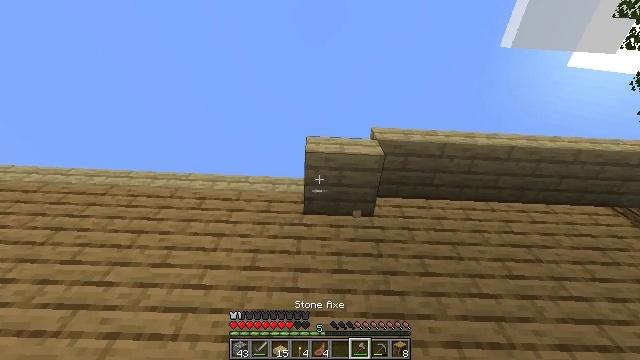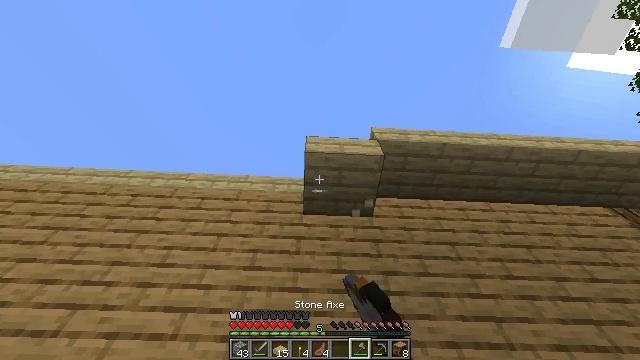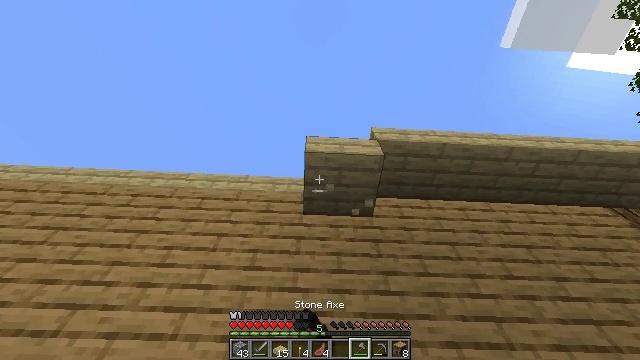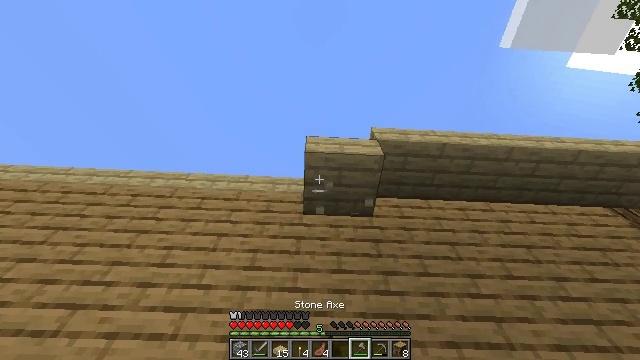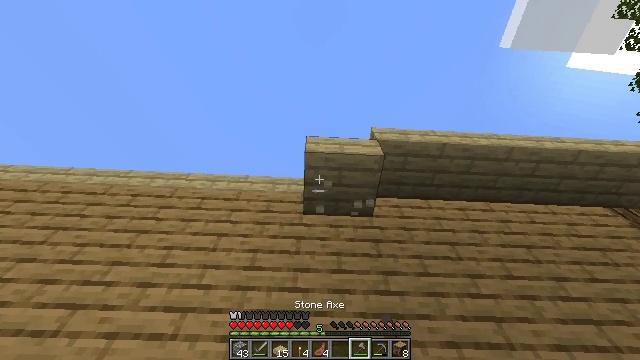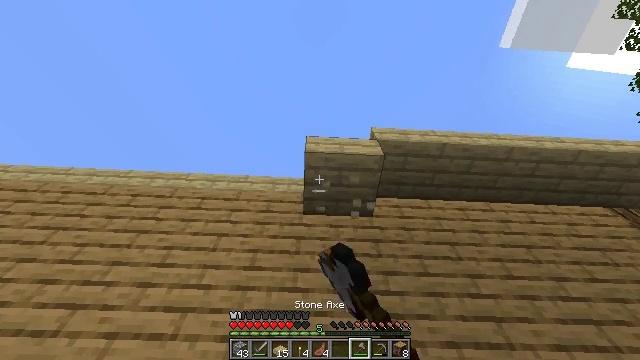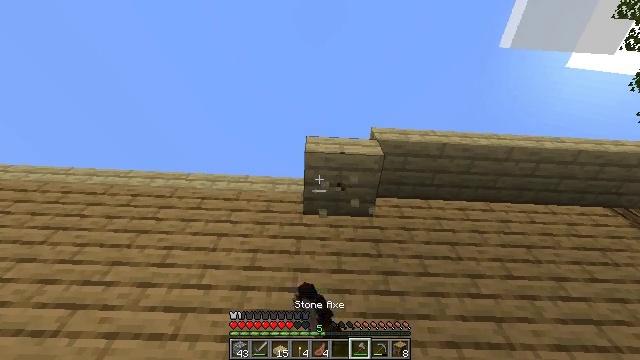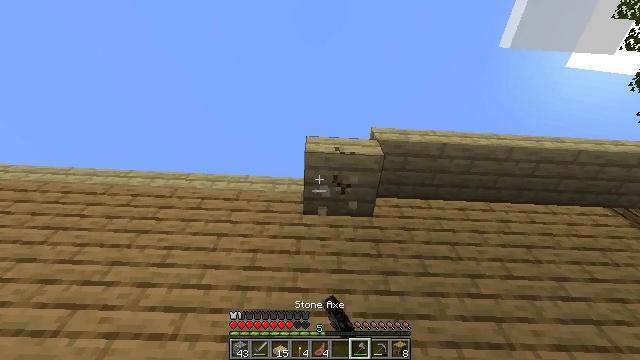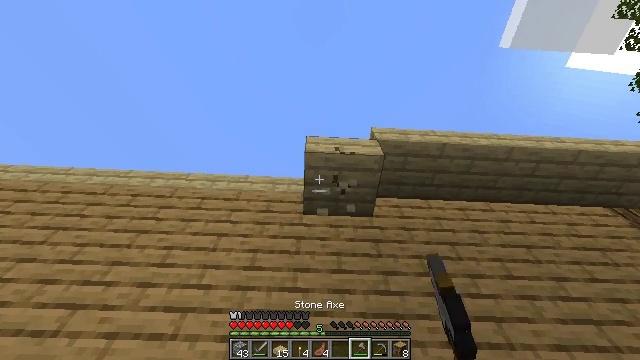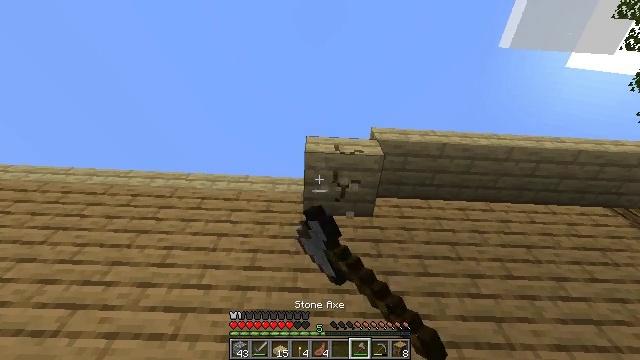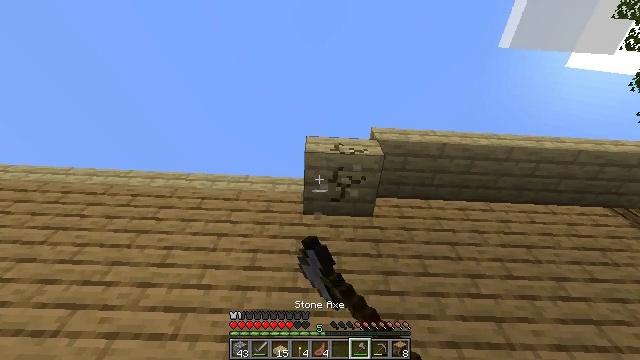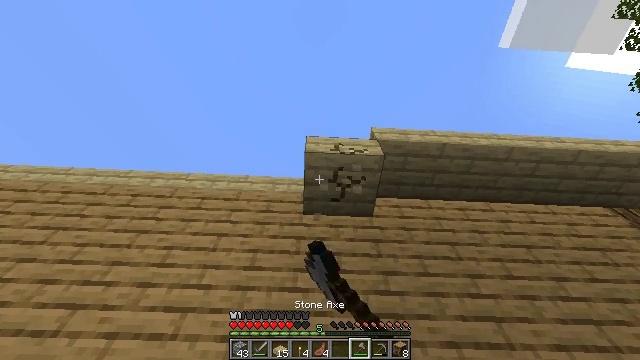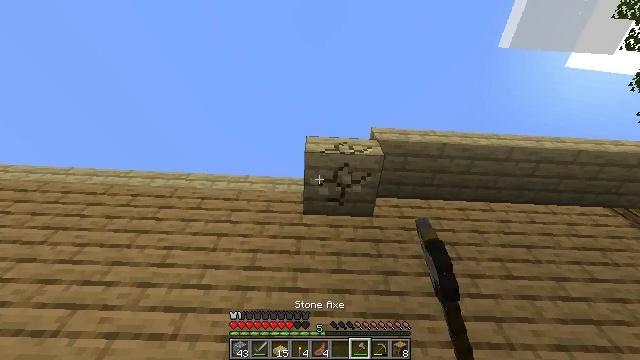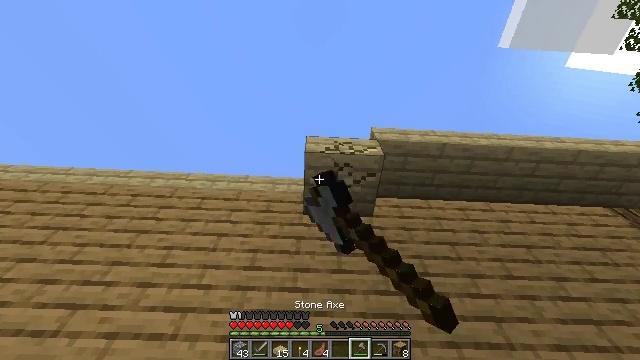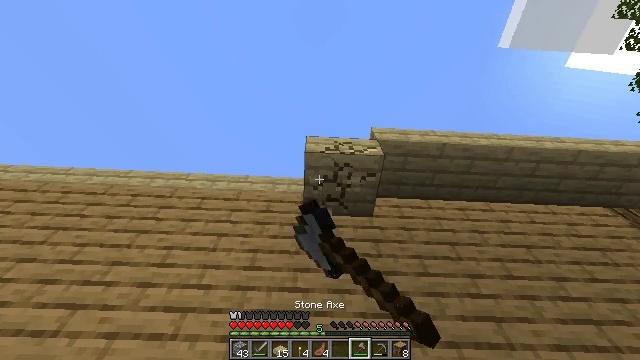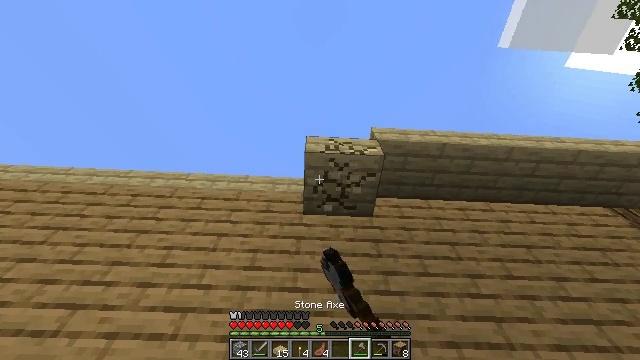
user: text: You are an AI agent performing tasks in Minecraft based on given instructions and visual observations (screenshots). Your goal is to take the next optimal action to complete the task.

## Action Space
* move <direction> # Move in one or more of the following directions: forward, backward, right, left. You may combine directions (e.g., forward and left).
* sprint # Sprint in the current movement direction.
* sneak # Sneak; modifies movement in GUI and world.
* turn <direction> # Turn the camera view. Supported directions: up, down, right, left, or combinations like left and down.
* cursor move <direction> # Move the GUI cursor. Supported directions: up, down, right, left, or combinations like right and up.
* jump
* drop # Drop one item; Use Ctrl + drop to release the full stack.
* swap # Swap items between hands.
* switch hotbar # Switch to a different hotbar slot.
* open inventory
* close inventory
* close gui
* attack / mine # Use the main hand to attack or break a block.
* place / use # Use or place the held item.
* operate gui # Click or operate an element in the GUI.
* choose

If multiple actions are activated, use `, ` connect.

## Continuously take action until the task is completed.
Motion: motion action
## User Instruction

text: Break the birch slab to collect it.
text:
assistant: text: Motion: attack / mine
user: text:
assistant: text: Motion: attack / mine
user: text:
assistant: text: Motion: attack / mine
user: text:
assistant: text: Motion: attack / mine
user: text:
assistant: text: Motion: attack / mine
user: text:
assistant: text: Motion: attack / mine
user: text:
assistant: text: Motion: attack / mine
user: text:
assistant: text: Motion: attack / mine
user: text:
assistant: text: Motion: attack / mine
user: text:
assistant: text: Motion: attack / mine
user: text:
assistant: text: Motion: attack / mine
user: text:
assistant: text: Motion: attack / mine
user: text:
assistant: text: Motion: attack / mine
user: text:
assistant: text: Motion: attack / mine
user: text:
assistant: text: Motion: attack / mine
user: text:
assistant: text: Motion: attack / mine
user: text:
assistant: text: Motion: attack / mine
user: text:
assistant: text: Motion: attack / mine
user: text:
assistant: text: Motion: attack / mine
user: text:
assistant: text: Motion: attack / mine
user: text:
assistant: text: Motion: attack / mine
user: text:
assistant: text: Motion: attack / mine
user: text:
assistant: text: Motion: attack / mine
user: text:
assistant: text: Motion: no_op